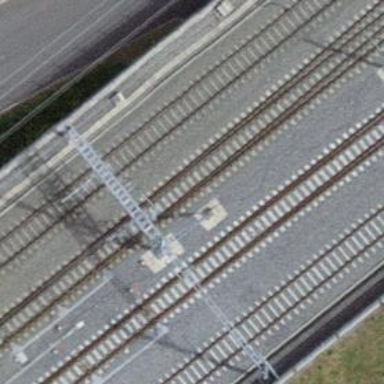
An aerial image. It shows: Railway switch.